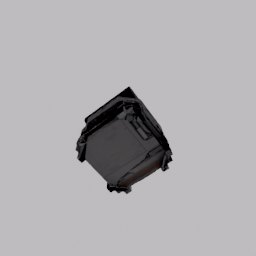
Label: tools